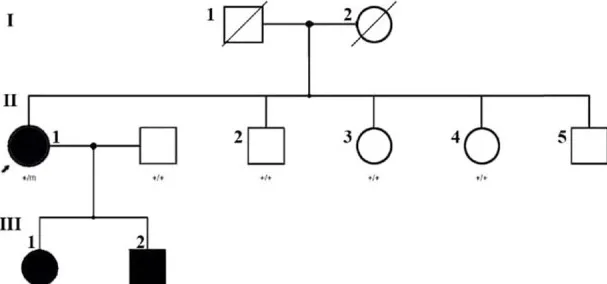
(a) Family pedigree in a novel mutation in KCNT1. The Chinese family includes three affected adults (II: 1, female, 47 years old; III: 1, female, 26 years old, III: 2, male, 17 years old). All subjects (II: 1, III: 1, III: 2) were tested by next generation sequencing. Comparison of the clinical features of the patients with missense mutation at c.2153A>T.
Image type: radiology (x_ray)